Interaction volume radius: 5 \u00c5
Interaction volume height: 15 \u00c5
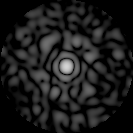
Disorder parameter: 0.8511